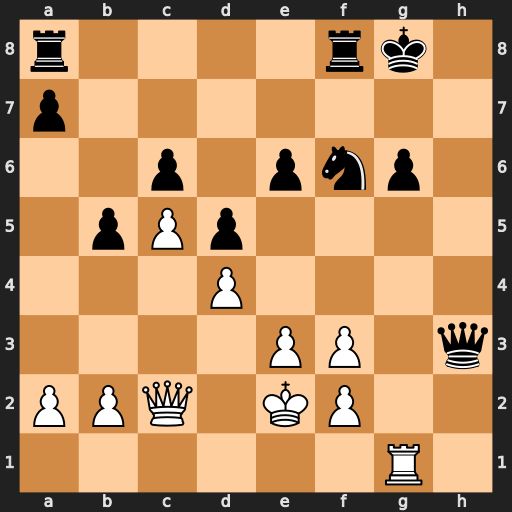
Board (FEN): r4rk1/p7/2p1pnp1/1pPp4/3P4/4PP1q/PPQ1KP2/6R1
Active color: w
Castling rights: -
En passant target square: -
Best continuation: Qxg6+ Kh8 Qg7#